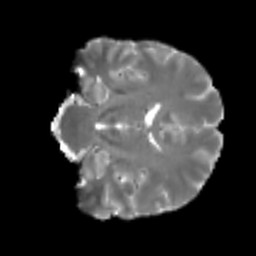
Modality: T2w
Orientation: coronal
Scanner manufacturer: siemens
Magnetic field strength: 3 T
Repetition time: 4 s
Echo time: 0.0594 s